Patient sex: M
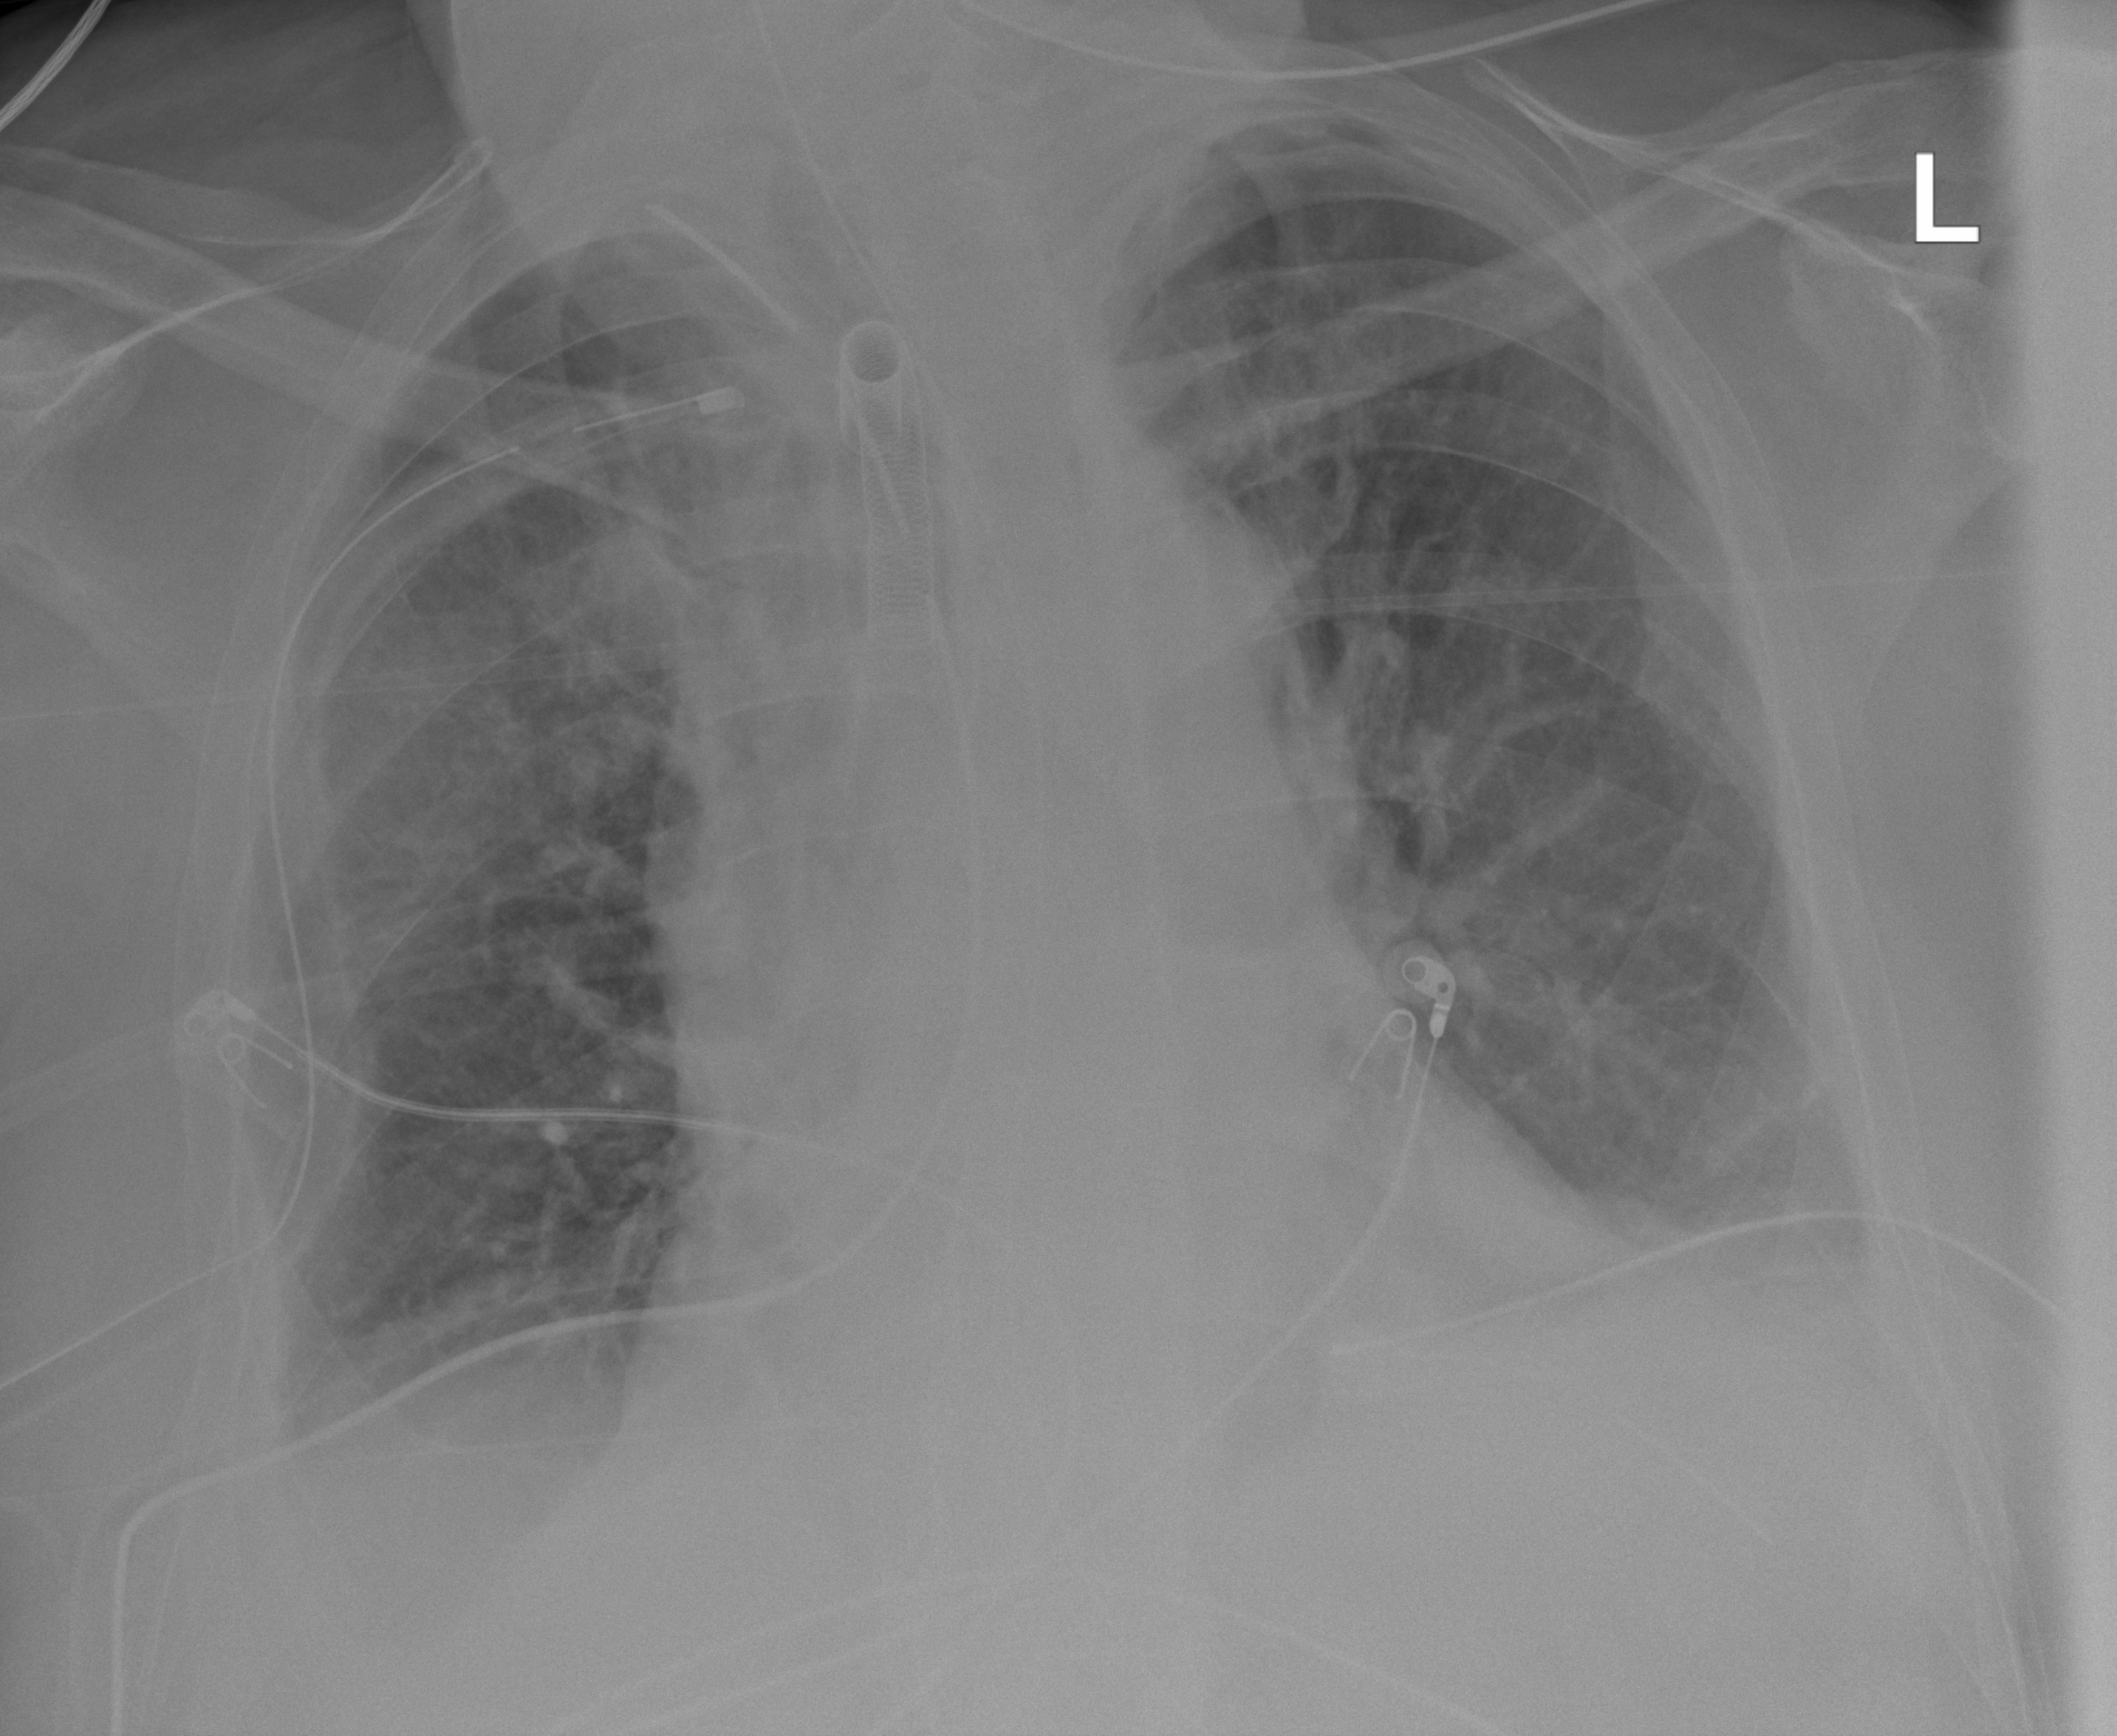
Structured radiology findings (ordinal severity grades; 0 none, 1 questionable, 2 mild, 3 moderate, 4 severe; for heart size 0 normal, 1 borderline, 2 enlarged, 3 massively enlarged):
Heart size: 2
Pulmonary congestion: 2
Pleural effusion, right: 2
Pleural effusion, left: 2
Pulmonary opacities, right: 2
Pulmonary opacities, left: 2
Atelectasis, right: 2
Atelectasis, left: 2